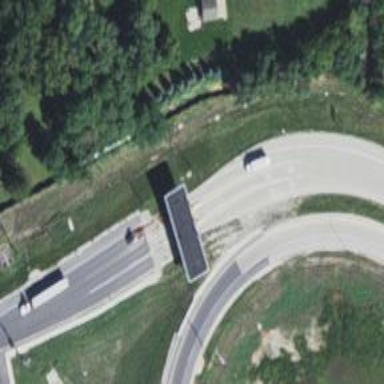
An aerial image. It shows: Toll gantry on the road.